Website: bh-photo
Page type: receipt
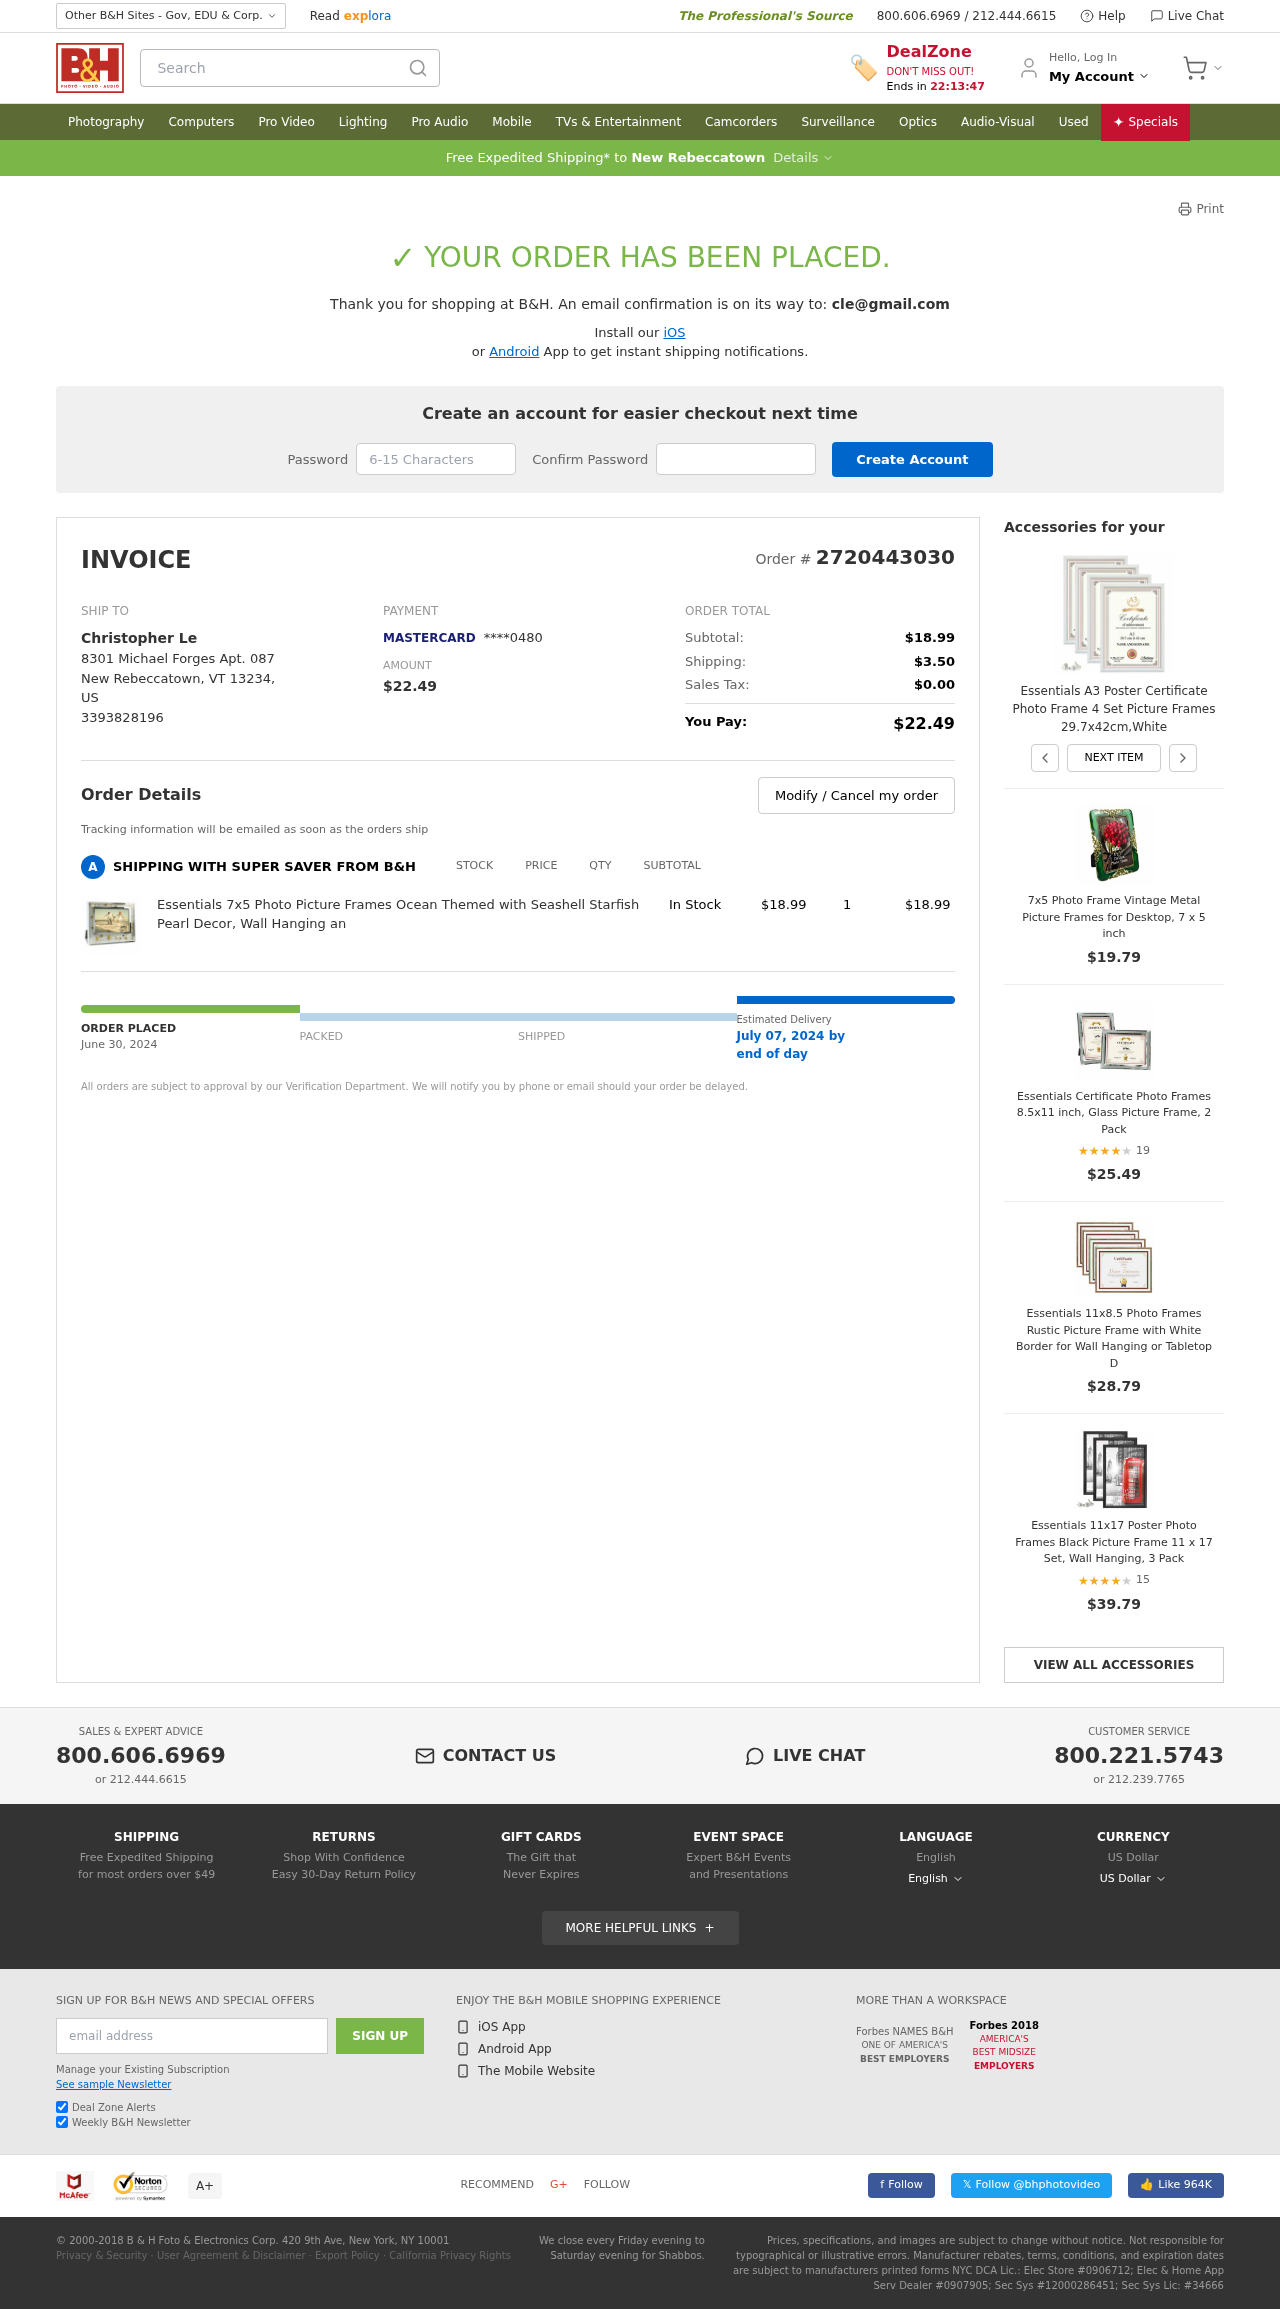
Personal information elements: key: PII_CARD_LAST4
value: ****0480
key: PII_CARD_TYPE
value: MASTERCARD
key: PII_CITY
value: New Rebeccatown
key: PII_COUNTRY_CODE
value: US
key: PII_EMAIL
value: cle@gmail.com
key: PII_FULLNAME
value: Christopher Le
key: PII_PHONE
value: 3393828196
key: PII_POSTCODE
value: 13234
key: PII_STATE_ABBR
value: VT
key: PII_STREET
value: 8301 Michael Forges Apt. 087
Product elements: key: PRODUCT1_NAME
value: Essentials 7x5 Photo Picture Frames Ocean Themed with Seashell Starfish Pearl Decor, Wall Hanging an
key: PRODUCT1_PRICE
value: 18.99
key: PRODUCT1_QUANTITY
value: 1
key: PRODUCT2_NAME
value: Essentials A3 Poster Certificate Photo Frame 4 Set Picture Frames 29.7x42cm,White
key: PRODUCT3_NAME
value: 7x5 Photo Frame Vintage Metal Picture Frames for Desktop, 7 x 5 inch
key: PRODUCT3_PRICE
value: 19.79
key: PRODUCT4_NAME
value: Essentials Certificate Photo Frames 8.5x11 inch, Glass Picture Frame, 2 Pack
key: PRODUCT4_NUM_RATINGS
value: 19
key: PRODUCT4_PRICE
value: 25.49
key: PRODUCT4_RATING
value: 4.1
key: PRODUCT5_NAME
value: Essentials 11x8.5 Photo Frames Rustic Picture Frame with White Border for Wall Hanging or Tabletop D
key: PRODUCT5_PRICE
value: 28.79
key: PRODUCT6_NAME
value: Essentials 11x17 Poster Photo Frames Black Picture Frame 11 x 17 Set, Wall Hanging, 3 Pack
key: PRODUCT6_NUM_RATINGS
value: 15
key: PRODUCT6_PRICE
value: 39.79
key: PRODUCT6_RATING
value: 4
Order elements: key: ORDER_ID
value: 2720443030
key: ORDER_TOTAL
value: $22.49
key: ORDER_SUBTOTAL
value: $18.99
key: ORDER_SHIPPING_COST
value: $3.50
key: ORDER_TAX
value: $0.00
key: ORDER_DATE
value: June 30, 2024
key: ORDER_DELIVERY_DATE
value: July 07, 2024 by
Search elements: key: HEADER_SEARCH
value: Search